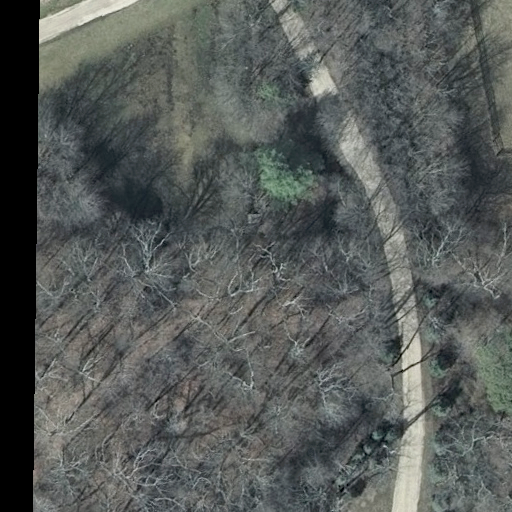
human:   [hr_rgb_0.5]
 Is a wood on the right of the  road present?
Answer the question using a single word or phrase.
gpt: yes

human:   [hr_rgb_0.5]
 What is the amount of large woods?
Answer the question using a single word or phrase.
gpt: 1

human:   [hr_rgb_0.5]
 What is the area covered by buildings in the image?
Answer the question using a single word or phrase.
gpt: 0m2

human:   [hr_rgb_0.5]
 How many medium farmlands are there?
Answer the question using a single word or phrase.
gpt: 0

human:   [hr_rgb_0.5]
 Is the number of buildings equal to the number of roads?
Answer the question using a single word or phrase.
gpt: no

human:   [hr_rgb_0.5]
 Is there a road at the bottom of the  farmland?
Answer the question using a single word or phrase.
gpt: no

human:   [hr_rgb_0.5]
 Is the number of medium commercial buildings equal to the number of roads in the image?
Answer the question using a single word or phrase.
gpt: no

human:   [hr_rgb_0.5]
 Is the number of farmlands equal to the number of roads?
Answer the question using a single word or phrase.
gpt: yes

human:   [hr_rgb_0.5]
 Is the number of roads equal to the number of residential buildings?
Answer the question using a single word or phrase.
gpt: no

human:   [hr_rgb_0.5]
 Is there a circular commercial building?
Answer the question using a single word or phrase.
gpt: no

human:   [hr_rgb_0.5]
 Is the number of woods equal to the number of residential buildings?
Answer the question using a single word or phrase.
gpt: no

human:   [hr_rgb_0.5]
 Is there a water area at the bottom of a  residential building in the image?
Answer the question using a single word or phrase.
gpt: no

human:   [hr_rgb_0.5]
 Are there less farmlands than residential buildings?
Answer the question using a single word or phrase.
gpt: no

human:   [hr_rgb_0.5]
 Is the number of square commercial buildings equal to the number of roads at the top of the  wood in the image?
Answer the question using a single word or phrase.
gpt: no

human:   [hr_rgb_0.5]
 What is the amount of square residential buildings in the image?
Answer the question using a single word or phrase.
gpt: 0

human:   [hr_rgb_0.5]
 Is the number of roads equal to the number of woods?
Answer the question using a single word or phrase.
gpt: yes

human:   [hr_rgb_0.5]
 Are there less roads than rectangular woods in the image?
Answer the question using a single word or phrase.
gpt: no

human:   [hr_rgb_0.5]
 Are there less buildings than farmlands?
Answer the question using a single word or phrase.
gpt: yes

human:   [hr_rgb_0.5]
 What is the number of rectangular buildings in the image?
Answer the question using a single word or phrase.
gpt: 0

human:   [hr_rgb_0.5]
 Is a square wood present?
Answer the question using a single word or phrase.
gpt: no

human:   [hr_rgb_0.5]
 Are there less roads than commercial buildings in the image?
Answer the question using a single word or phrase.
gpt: no

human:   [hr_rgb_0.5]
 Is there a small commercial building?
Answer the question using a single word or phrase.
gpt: no

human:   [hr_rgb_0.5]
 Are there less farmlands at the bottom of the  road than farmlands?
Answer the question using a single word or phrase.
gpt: yes

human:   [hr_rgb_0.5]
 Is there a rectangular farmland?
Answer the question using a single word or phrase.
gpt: no

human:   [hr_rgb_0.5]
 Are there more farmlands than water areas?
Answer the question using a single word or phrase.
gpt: yes

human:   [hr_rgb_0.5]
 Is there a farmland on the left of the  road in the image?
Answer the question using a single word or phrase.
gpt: no

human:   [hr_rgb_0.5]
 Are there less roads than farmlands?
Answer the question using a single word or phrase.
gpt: no

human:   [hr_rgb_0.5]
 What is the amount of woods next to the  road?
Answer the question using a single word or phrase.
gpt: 1

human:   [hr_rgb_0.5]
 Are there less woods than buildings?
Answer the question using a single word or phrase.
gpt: no

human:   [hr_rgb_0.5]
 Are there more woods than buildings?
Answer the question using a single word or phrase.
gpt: yes

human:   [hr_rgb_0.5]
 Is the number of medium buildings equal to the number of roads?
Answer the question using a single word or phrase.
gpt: no

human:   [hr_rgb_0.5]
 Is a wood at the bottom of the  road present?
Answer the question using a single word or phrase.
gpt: yes

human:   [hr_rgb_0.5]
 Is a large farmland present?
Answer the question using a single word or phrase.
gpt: yes

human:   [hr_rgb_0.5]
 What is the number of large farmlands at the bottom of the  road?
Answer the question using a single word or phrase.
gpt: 0

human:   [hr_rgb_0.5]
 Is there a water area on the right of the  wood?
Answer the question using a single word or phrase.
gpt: no

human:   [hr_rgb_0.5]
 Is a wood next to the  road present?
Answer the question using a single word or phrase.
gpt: yes